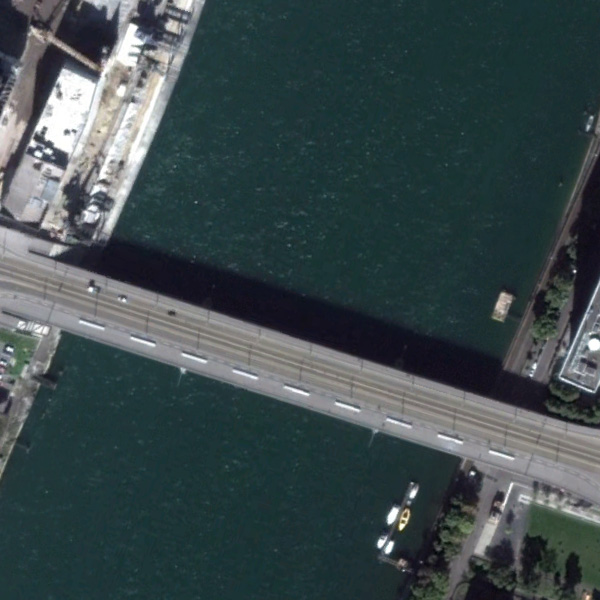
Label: Bridge